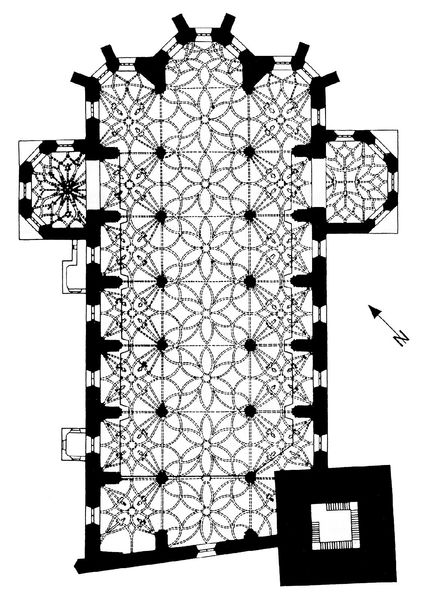
Titel: St. Annen in Annaberg
Künstler: Peter von Pirna
Standort: Annaberg (EU - PL)
Schlagwörter: weiß, blume, blumen, fenster, marmor, pfeiler, schwarz, skizze, stützen, säule, säulen, zeichnung, gebäude, malerei, muster, architektur, norden, kirche, rund, turm, ansicht, bogen, treppe, treppen, ornamente, aufsicht, foto, umgang, gewölbe, eckig, stern, dom, draufsicht, schwarz-weiß, altar, hauptschiff, kathedrale, langhaus, kirchenschiff, langschiff, apsis, treppenhaus, chor, kapelle, achse, streben, netz, basilika, riss, grundriss, kompass, nord, nordpfeil, risszeichnung, müncster